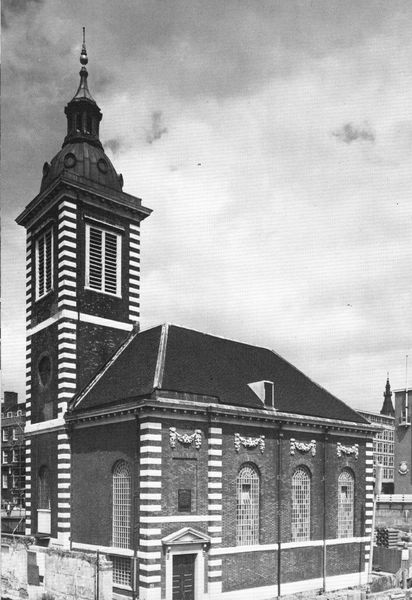
Titel: St Lawrence, Jewry
Standort: London (EU - GB)
Schlagwörter: himmel, weiß, wolken, kirchturm, stadt, fenster, grau, laterne, schwarz, straße, tür, dach, gebäude, haus, muster, architektur, spitze, kirche, girlande, turm, turmspitze, bogen, fassade, ziegel, backstein, ornamente, gestreift, streifen, stuck, foto, fotografie, photographie, bögen, glockenturm, mauerwerk, schwarz weiß, schweden, girlanden, portal, quader, bogenfenster, neo, eckstein, arbeiterviertel, pilster